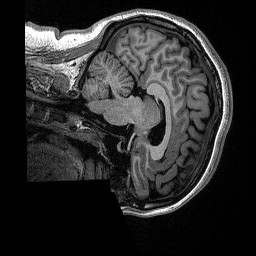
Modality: T1w
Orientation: sagittal
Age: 20
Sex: female
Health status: healthy
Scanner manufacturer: siemens
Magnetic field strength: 1.5 T
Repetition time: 2.73 s
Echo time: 0.00357 s